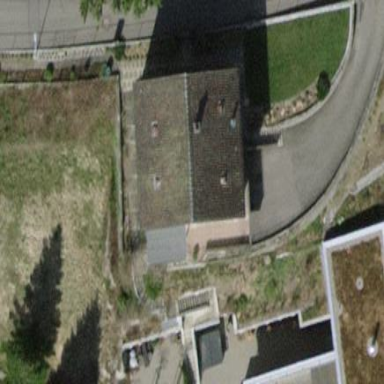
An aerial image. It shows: Gabled roof house.